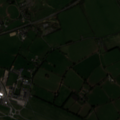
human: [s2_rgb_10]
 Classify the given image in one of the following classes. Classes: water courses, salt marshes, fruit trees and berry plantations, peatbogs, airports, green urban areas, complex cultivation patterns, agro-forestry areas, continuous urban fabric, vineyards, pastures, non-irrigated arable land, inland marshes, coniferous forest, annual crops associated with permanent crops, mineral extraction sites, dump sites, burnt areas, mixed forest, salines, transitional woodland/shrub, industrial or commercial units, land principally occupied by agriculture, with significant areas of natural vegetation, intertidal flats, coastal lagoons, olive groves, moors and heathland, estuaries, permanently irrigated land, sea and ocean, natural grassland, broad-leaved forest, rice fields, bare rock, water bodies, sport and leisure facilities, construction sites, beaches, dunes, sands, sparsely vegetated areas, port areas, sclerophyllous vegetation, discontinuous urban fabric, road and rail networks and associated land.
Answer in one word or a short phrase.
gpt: discontinuous urban fabric, sport and leisure facilities, pastures